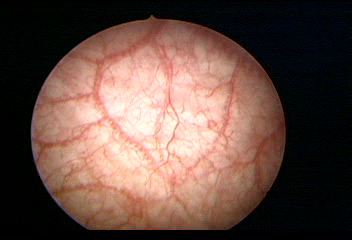
Modality: WLC
Class: Normal mucosa
Bladder cancer association: No